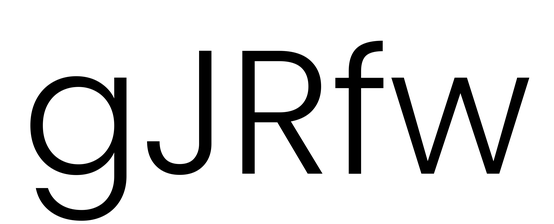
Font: Poppins-Light